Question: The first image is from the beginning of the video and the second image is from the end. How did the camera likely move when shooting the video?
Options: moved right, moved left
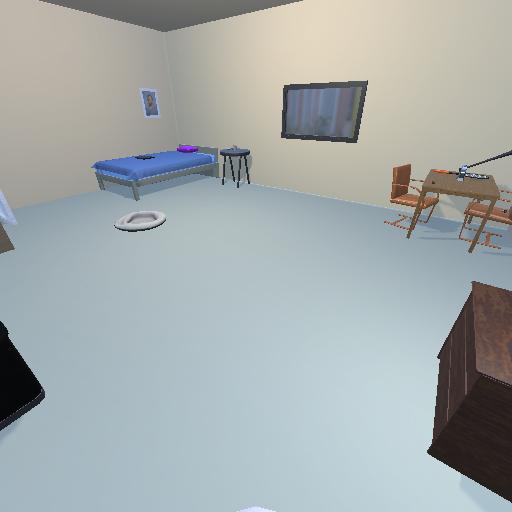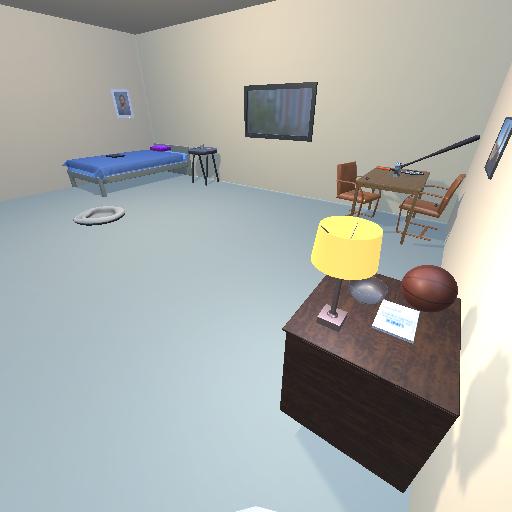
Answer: moved right